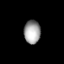
Tissue: lung
Cell type: Epithelial cells
Senescence score: 0.6024
Nuclear area (px): 375
Mean DAPI intensity: 160.123